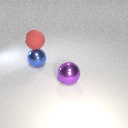
large red rubber sphere above large blue metal sphere